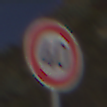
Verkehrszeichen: Geschwindigkeit40
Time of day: MorningAfternoon
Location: Outdoor (RoadRail)
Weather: PartlyCloudy
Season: NotSpecified
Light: Natural